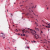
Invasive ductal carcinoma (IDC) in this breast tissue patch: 0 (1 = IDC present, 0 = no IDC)